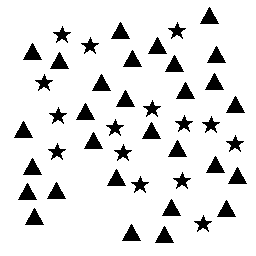
Squares: 0
Triangles: 29
Stars: 15
Total shapes: 44